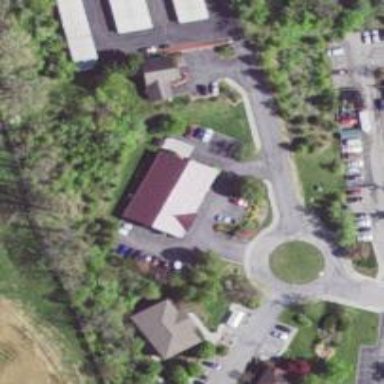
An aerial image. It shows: Veterinary facility.